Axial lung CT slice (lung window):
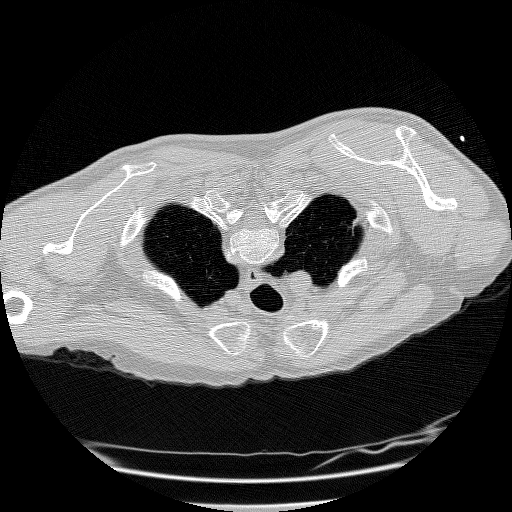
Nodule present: no